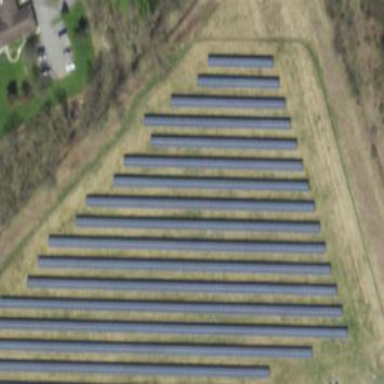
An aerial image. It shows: Solar power generator.